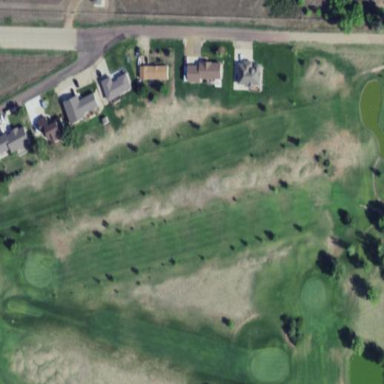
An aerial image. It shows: Golf fairway surrounded by grass.